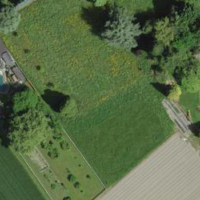
EUNIS habitat code: 52
Species observed at this site:
Aythya fuligula